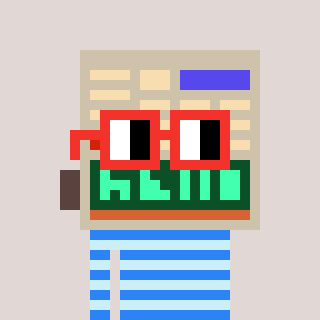
a pixel art character with square red glasses, a calculator-shaped head and a cold-colored body on a warm background